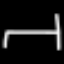
Label: bed